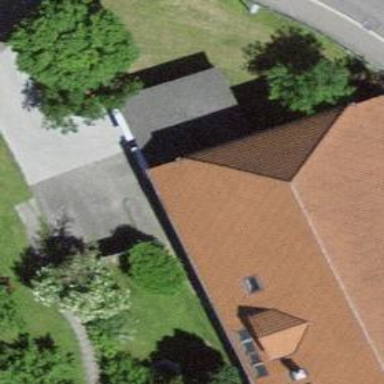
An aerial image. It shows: Farm building.